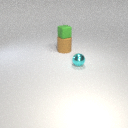
large brown rubber cylinder to the left of small cyan metal sphere